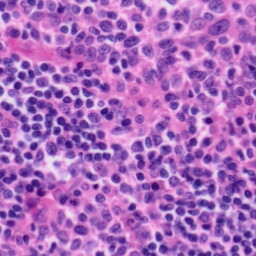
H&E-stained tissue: Tonsil